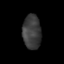
Tissue: lung
Cell type: Epithelial cells
Senescence score: 0.2192
Nuclear area (px): 618
Mean DAPI intensity: 59.746